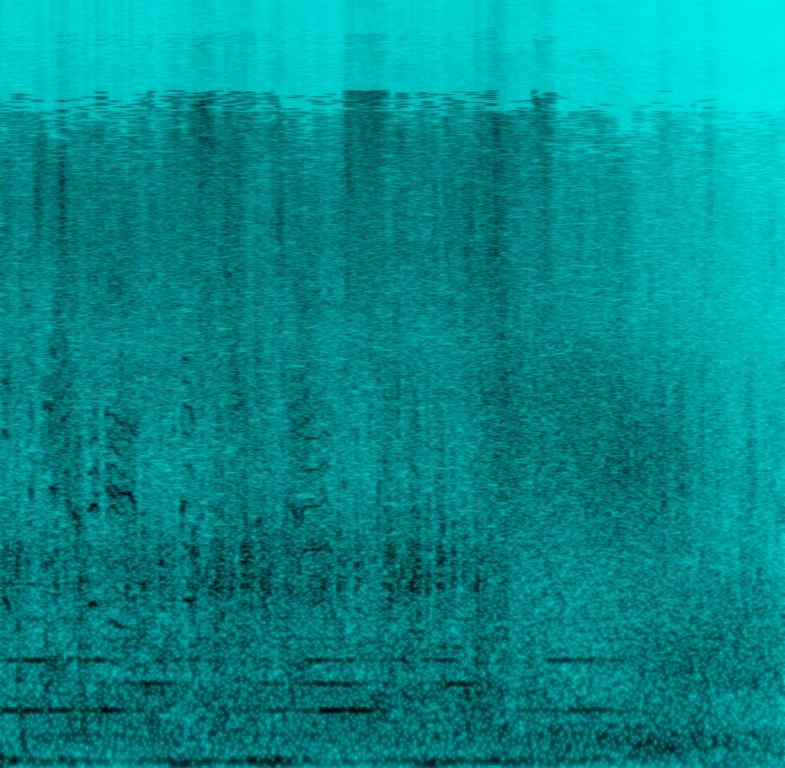
This is an excerpt from an advertisement that is all full of sound effects. There is a burning beam coming from the sky and blowing up the earth. Sounds of explosions can be heard as a car and multiple people jump to the sky and the people start grunting as they see their surroundings burning. The sounds from this track can be sampled to be used in beat-making and in soundboards.